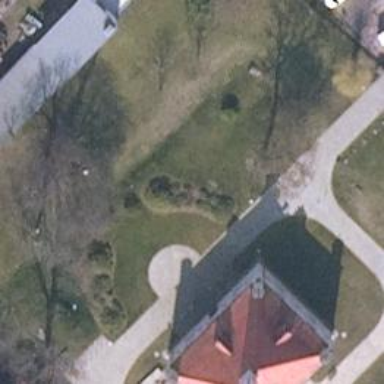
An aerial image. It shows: Museum housed in building.